Aerial crown-view tile of a tropical tree (Barro Colorado Island, Panama), acquired 20240918:
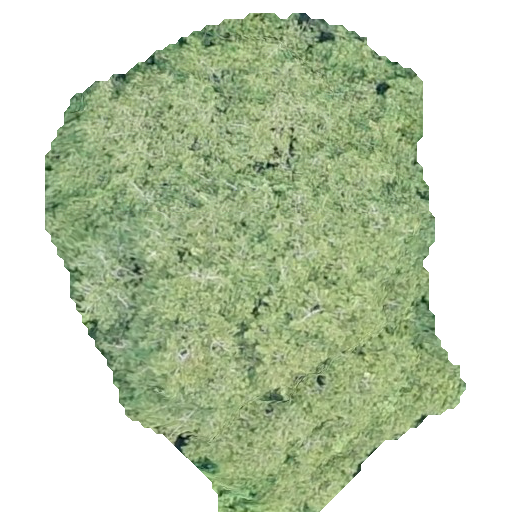
Species: Virola surinamensis
GBIF accepted scientific name: Virola surinamensis
Crown area: 236.51 m²